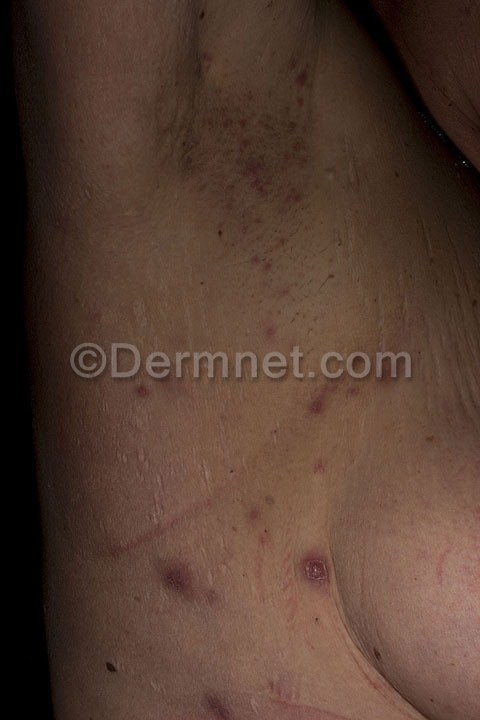
Disease: Acne and Rosacea Photos